Aerial crown-view tile of a tropical tree (Barro Colorado Island, Panama), acquired 20250124:
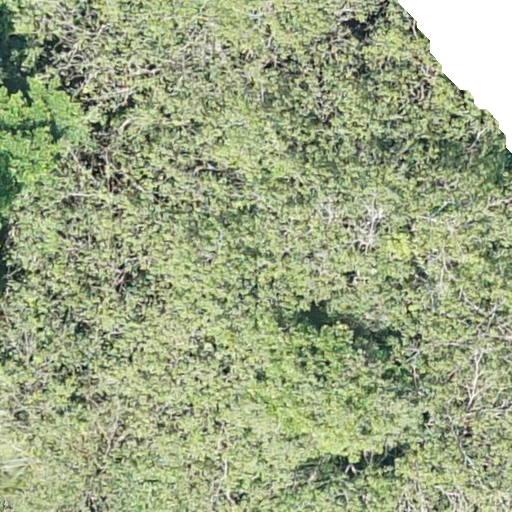
Species: Hura crepitans
GBIF accepted scientific name: Hura crepitans
Crown area: 534.819 m²